Question: I have a fragment holding several lists, as you may guess the scrolling is a mess, so I give it a try to the <URL> adapter, it seems to do it's job fine, but I wanted to customize some of the items, i.e. I need some of the adapters to show or hide depending on how many items they have, right now empty list adapters are showing a blank space, and I would like to make them gone until items are retrieved.

On the screenshot (please excuse its blurred but Im not allowed to show the product yet) you can see I highlighted with red rectangles the empty spaces, where I'm setting the view to have Visibility = GONE.
Also one of these empty spaces is caused because an adapter has no items.
Is there a way to hide or show certain adapters or views inside the MergeAdapter so they don't occupy space?
Thanks
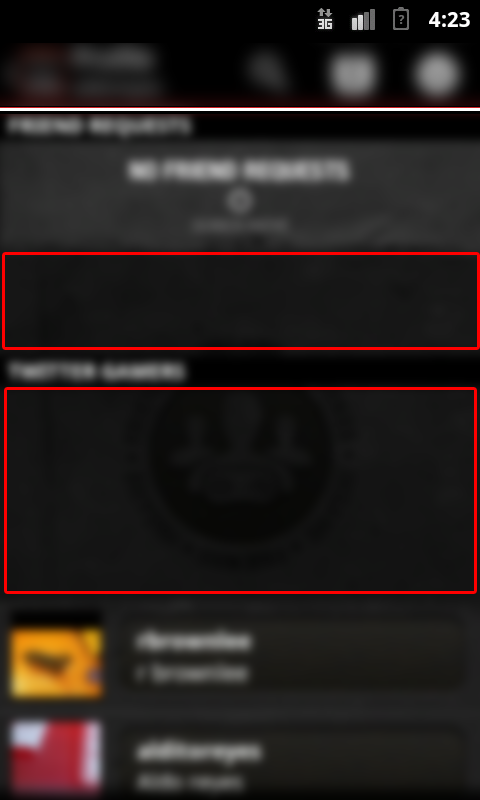
Answer: > where I'm setting the view to have Visibility = GONE
IIRC, having a 'GONE' row in a 'ListView' is problematic in general. 'MergeAdapter' should not have an impact on it.
> Also one of these empty spaces is caused because an adapter has no items.
I rather doubt that. Hierarchy View should show you what is really going on.
> Is there a way to hide or show certain adapters or views inside the MergeAdapter so they don't occupy space?
An adapter returning '0' from 'getCount()' should occupy no space, if you call 'notifyDataSetChanged()' on the 'MergeAdapter' so that it can tell the 'ListView' to redraw itself.